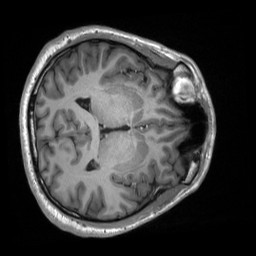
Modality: T1w
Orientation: axial
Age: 22
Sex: male
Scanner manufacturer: siemens
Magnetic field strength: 3 T
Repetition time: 2.53 s
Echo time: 0.00219 s